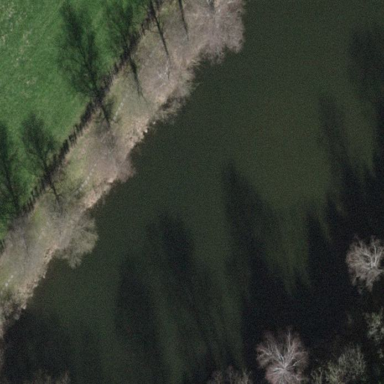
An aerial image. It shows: Serene pond surrounded by nature.